Interaction volume radius: 5 \u00c5
Interaction volume height: 30 \u00c5
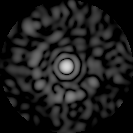
Disorder parameter: 0.8454